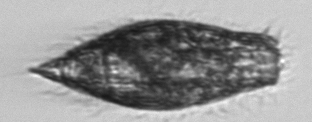
Label: Tiarina_fusus